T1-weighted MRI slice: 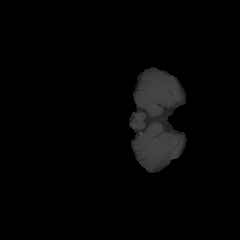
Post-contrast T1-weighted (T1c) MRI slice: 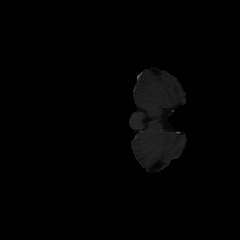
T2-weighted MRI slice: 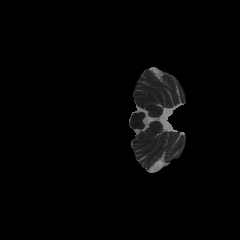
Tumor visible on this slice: no